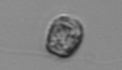
Label: flagellate